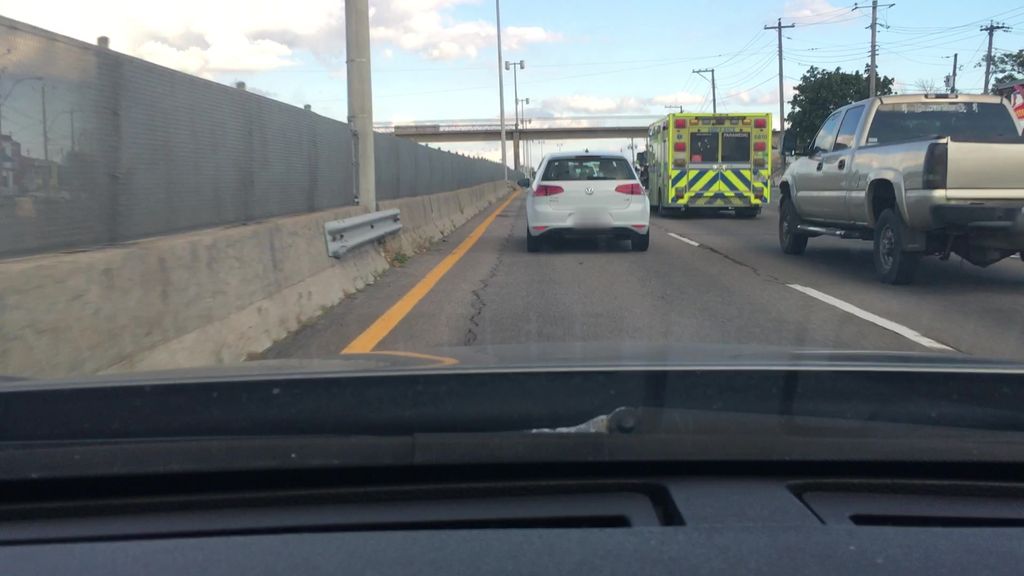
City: montreal